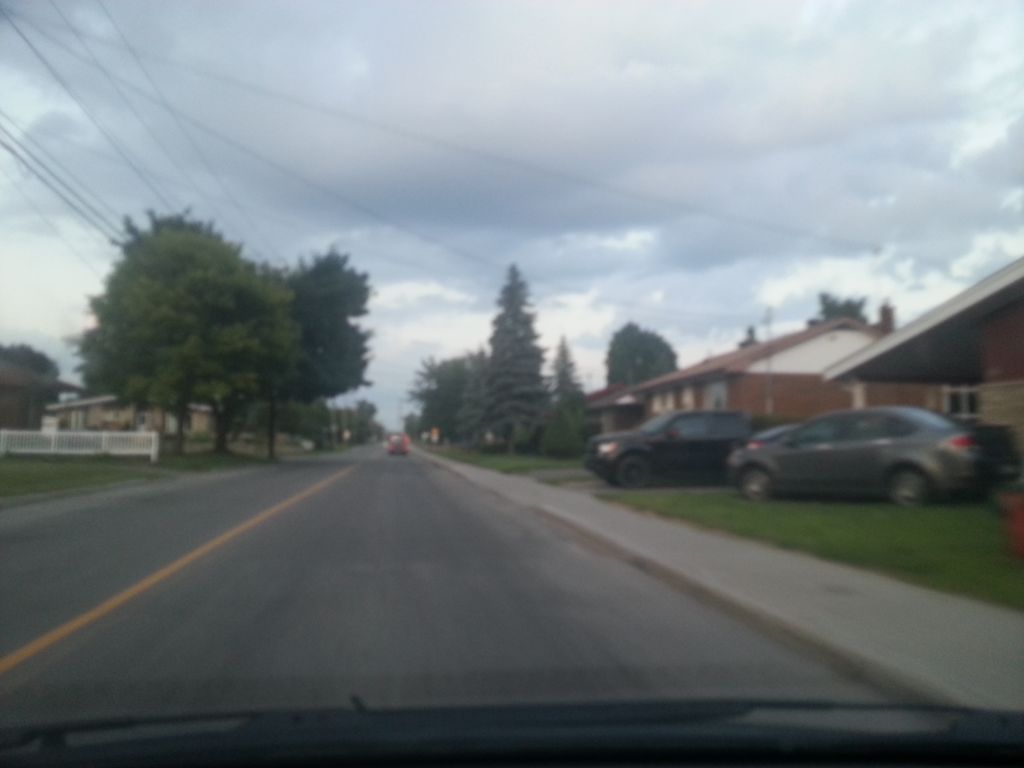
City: ottawa-gatineau